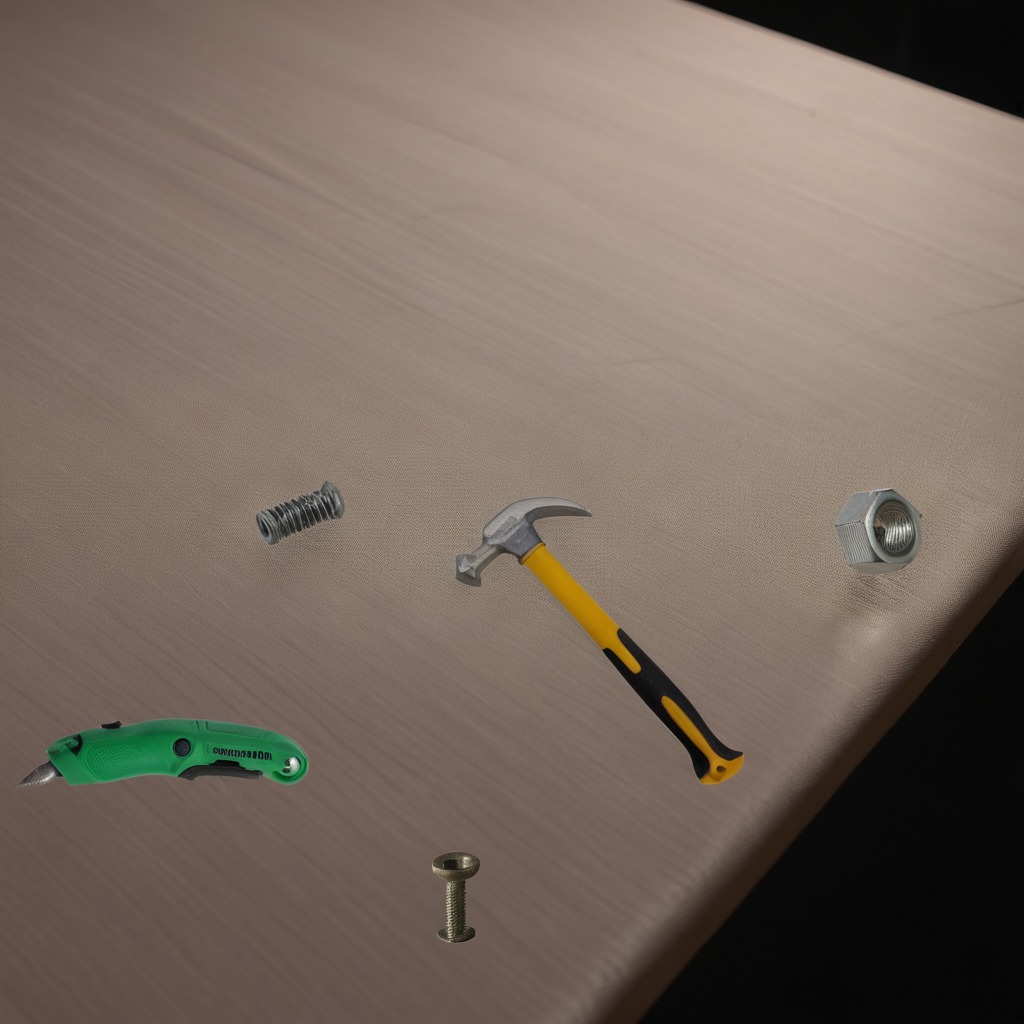
A utility knife, a metal machine screw, a hammer, a coiled metal spring, and a metal nut are lying on a wooden table inside a workshop at night.